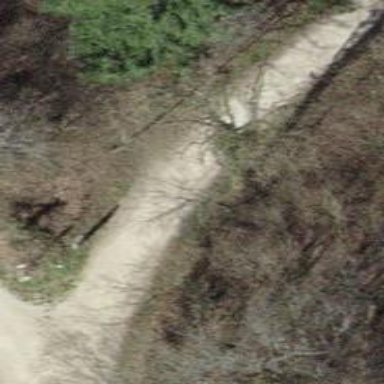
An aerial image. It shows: Compacted track with grade2 level.